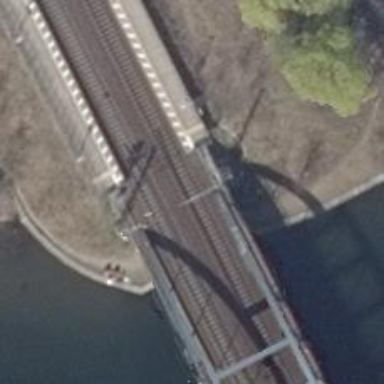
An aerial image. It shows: Railway signal.